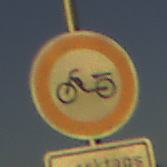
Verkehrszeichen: VerbotMofas
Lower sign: ZeitangabenMitBeschraenkungAufWochentage7
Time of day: SunriseSunset
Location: Outdoor (Nature)
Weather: Clear
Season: NotSpecified
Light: Natural